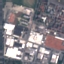
Land use / land cover: Industrial